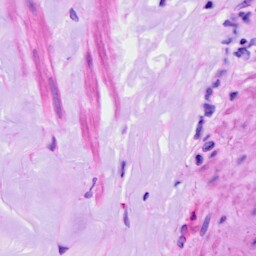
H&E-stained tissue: Ovarian